Field crop: maize
Growth stage: 2
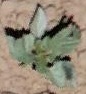
Species: datura